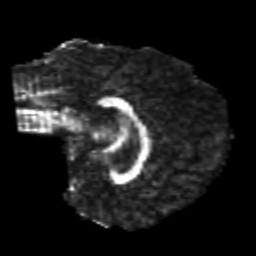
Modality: FA
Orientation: sagittal
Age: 21
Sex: male
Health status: healthy
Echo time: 0.074 s